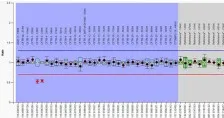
Genetic testing results of the infant and the parents.
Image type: chart (chart)